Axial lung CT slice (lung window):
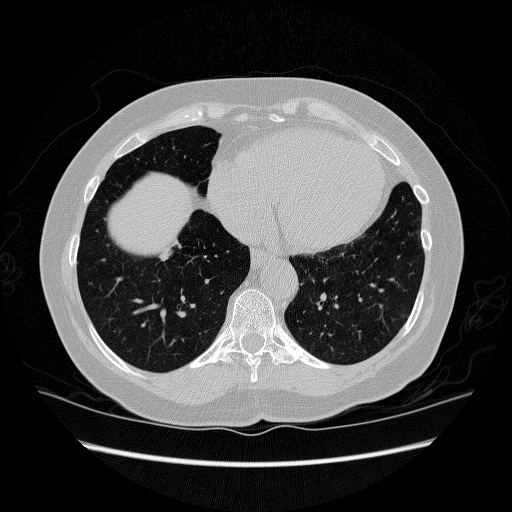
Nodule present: no